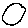
Label: circle